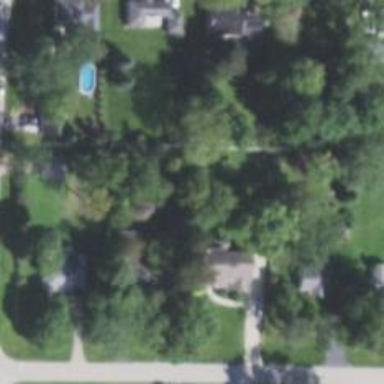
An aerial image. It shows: Driveway.